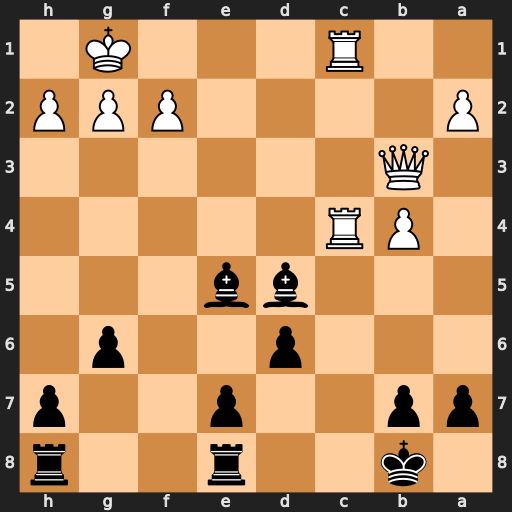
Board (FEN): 1k2r2r/pp2p2p/3p2p1/3bb3/1PR5/1Q6/P4PPP/2R3K1
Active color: b
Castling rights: -
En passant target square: -
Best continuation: b5 Qd3 Bxc4 Rxc4 bxc4